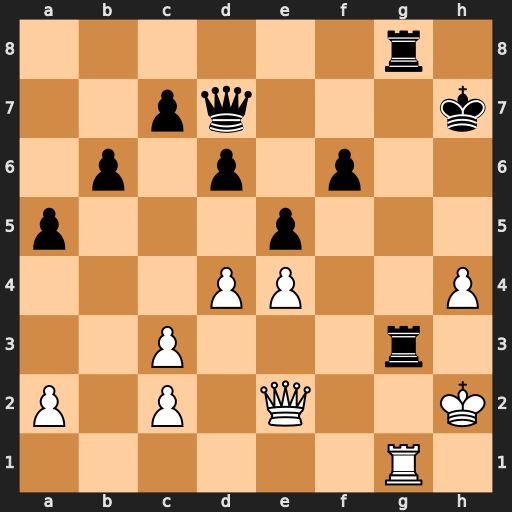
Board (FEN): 6r1/2pq3k/1p1p1p2/p3p3/3PP2P/2P3r1/P1P1Q2K/6R1
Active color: w
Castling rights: -
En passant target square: -
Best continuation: Qh5+ Kg7 Rxg3+ Kf8 Qh6+ Qg7 Rxg7